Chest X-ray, PA view. Patient: 57 years old, sex F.
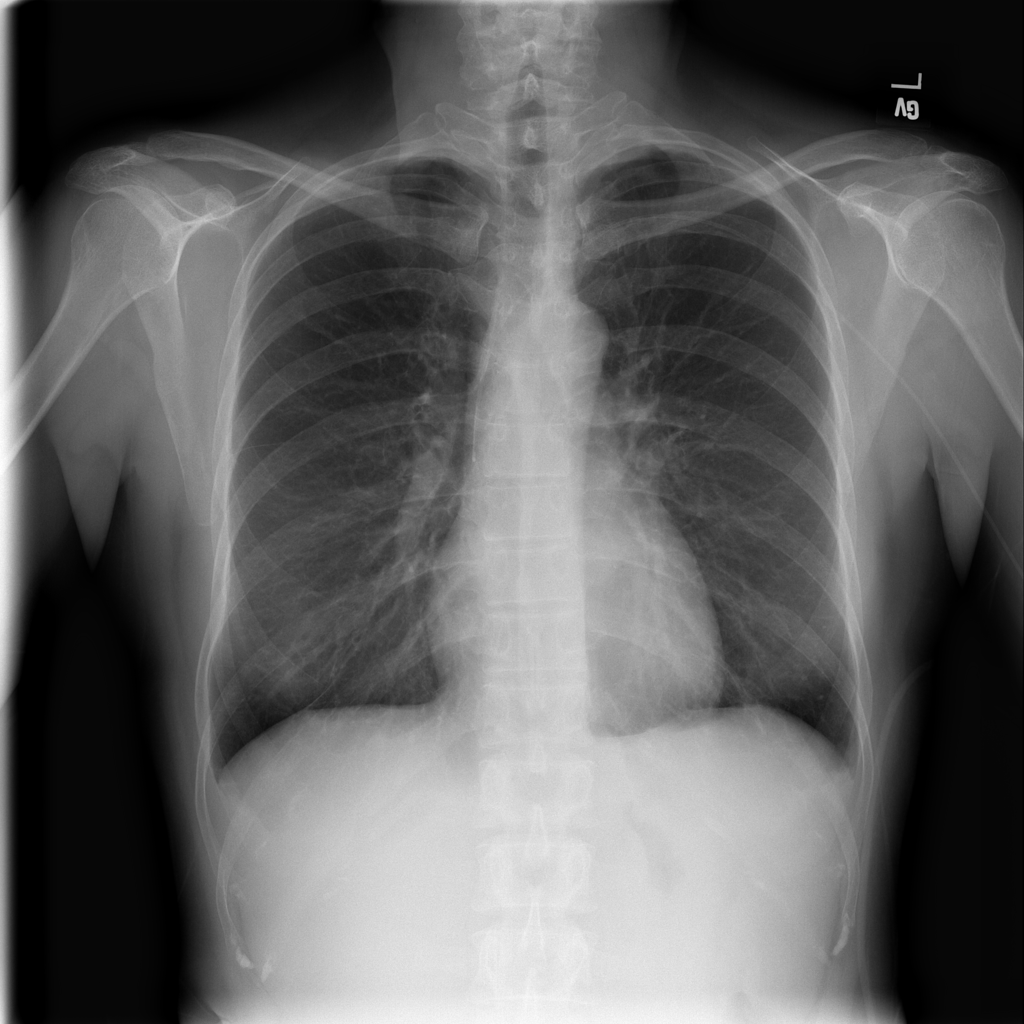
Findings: No Finding